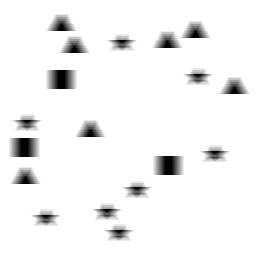
Squares: 3
Triangles: 7
Stars: 8
Total shapes: 18